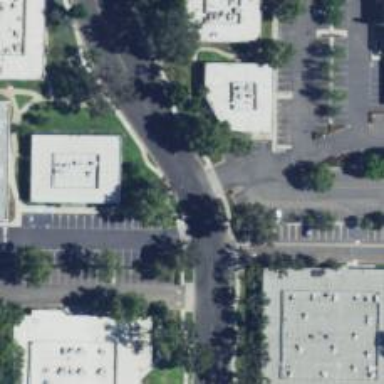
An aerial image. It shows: Tertiary road with separate sidewalk.